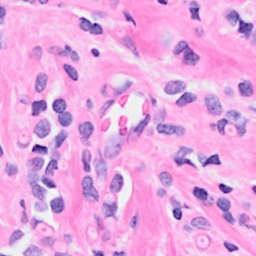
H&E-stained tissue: Breast